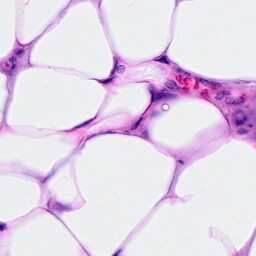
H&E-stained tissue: Breast